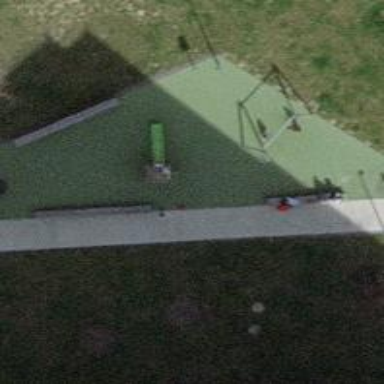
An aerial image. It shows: Playground area for leisure land.